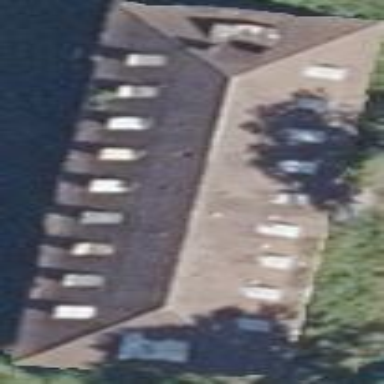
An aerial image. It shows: Building with hipped roof made of roof tiles.